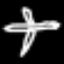
Label: airplane